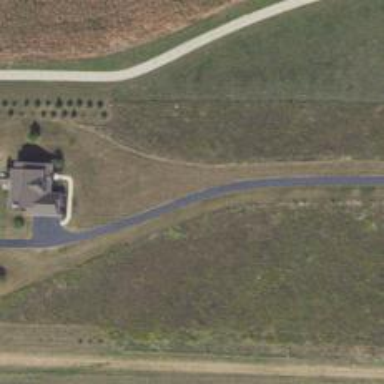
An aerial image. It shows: Driveway leading to service road.